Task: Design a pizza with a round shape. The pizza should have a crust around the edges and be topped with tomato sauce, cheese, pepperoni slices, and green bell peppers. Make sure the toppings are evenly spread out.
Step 641:
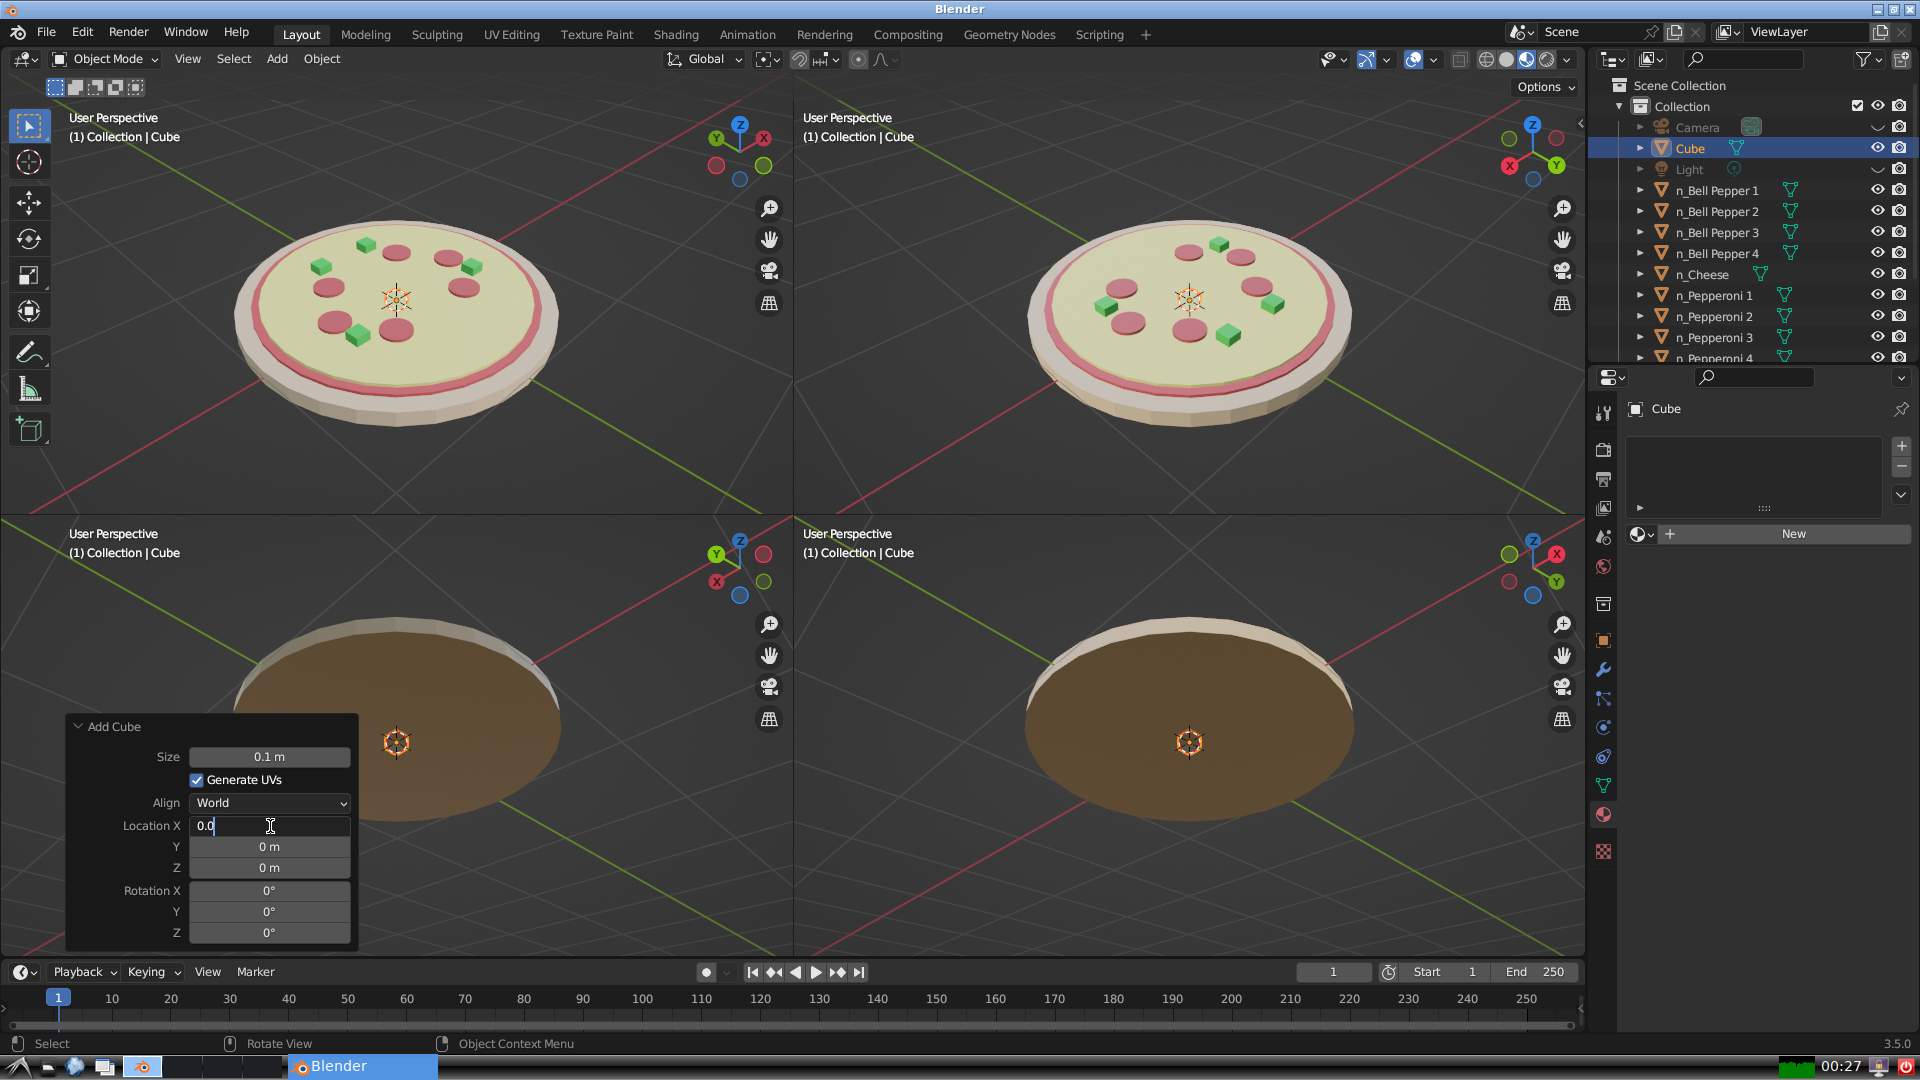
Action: {"key_press": ['Return']}